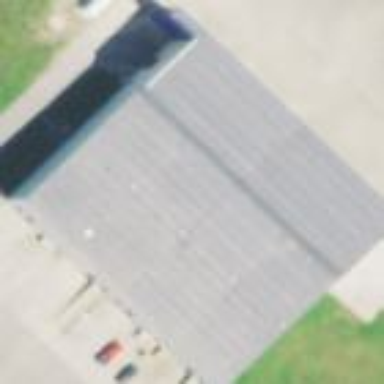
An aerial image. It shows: Hangar located at airport.